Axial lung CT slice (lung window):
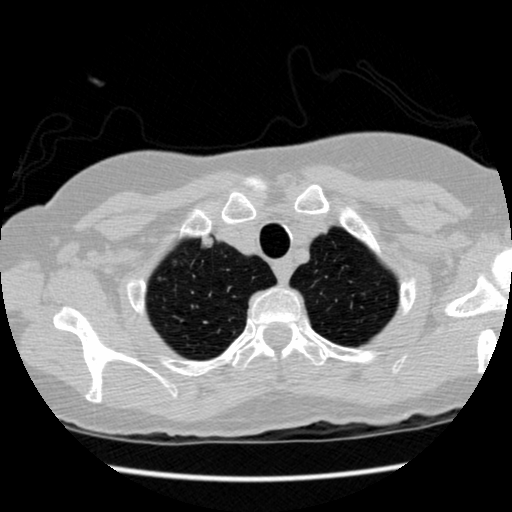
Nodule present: yes
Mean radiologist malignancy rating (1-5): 3.25